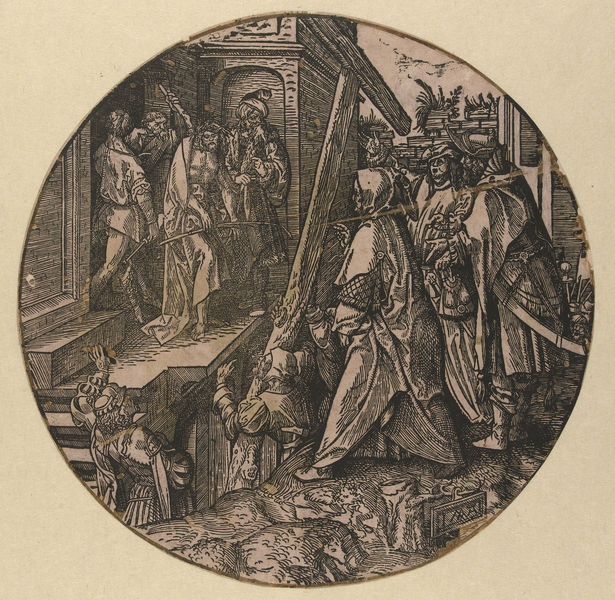
Titel: Pilatus toont Christus aan het volk (Ecce Homo)
Künstler: Jacob Cornelisz. van Oostsanen
Standort: Amsterdam
Institution: Rijksmuseum
Schlagwörter: hat, men, people, robes, soldiers, steps, sword, white, women, black, gray, grey, group, wood, roman, sky, building, street, death, drawing, black and white, etching, hats, battle, cross, crucifixion, door, scene, trunk, jesus, engraving, medieval, circle, christ, crucifix, outdoors, sheep, christian, tan, doorway, turban, sleeves, pain, suffering, thorns, saber, prisoner, jesus christ, e, crucified, t, r, hoods, capes, y, beam, wemen, wodden